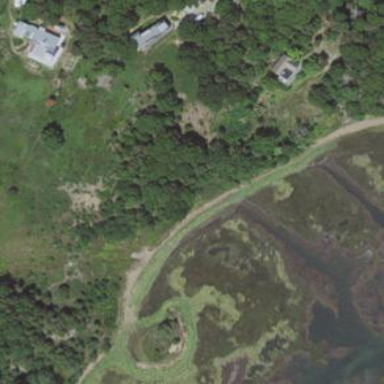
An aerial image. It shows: Nature reserve designated as leisure land.